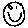
Label: smiley face